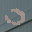
Label: 0